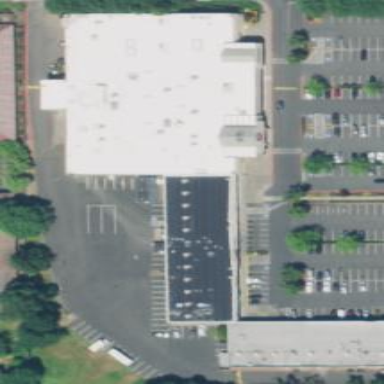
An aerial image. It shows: Commercial building.